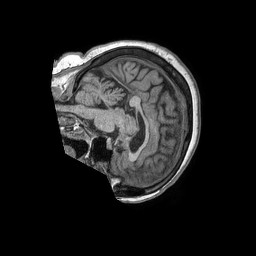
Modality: T1w
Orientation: sagittal
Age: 67
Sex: female
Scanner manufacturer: philips
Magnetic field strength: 1.5 T
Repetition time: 0.008103 s
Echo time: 0.003768 s